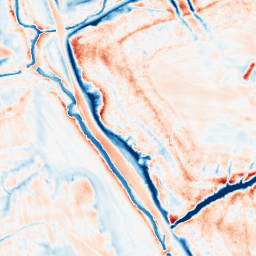
Category: trend_removal
Decomposition family: local_polynomial
Decomposition parameters: window_size: 21
degree: 3
Upsampling method: cubic_catmull_rom
Upsampling parameters: scale: 8
Upsampling scale: 8